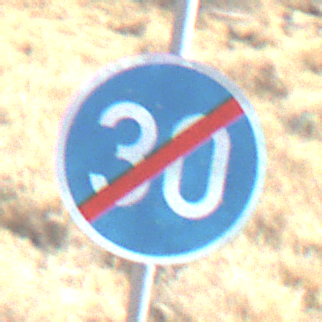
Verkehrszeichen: EndeMindestgeschwindigkeit
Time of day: Midday
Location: Outdoor (Nature)
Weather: Clear
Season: NotSpecified
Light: Natural